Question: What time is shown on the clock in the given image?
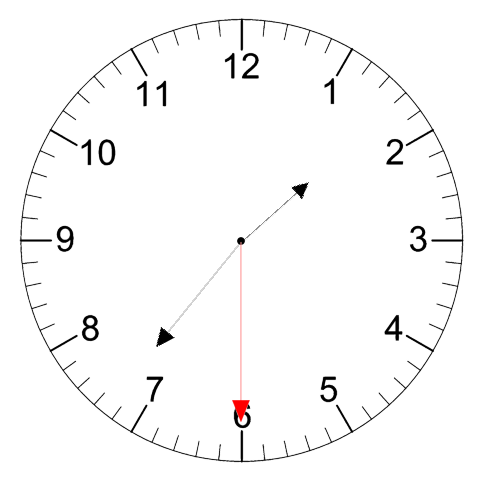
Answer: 01:36:30